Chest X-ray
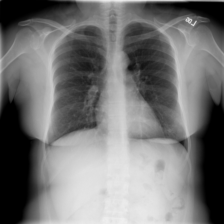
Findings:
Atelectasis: negative
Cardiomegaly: negative
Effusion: negative
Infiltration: negative
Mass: negative
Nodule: negative
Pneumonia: negative
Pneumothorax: negative
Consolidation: negative
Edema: negative
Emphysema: negative
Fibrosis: negative
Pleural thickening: negative
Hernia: negative